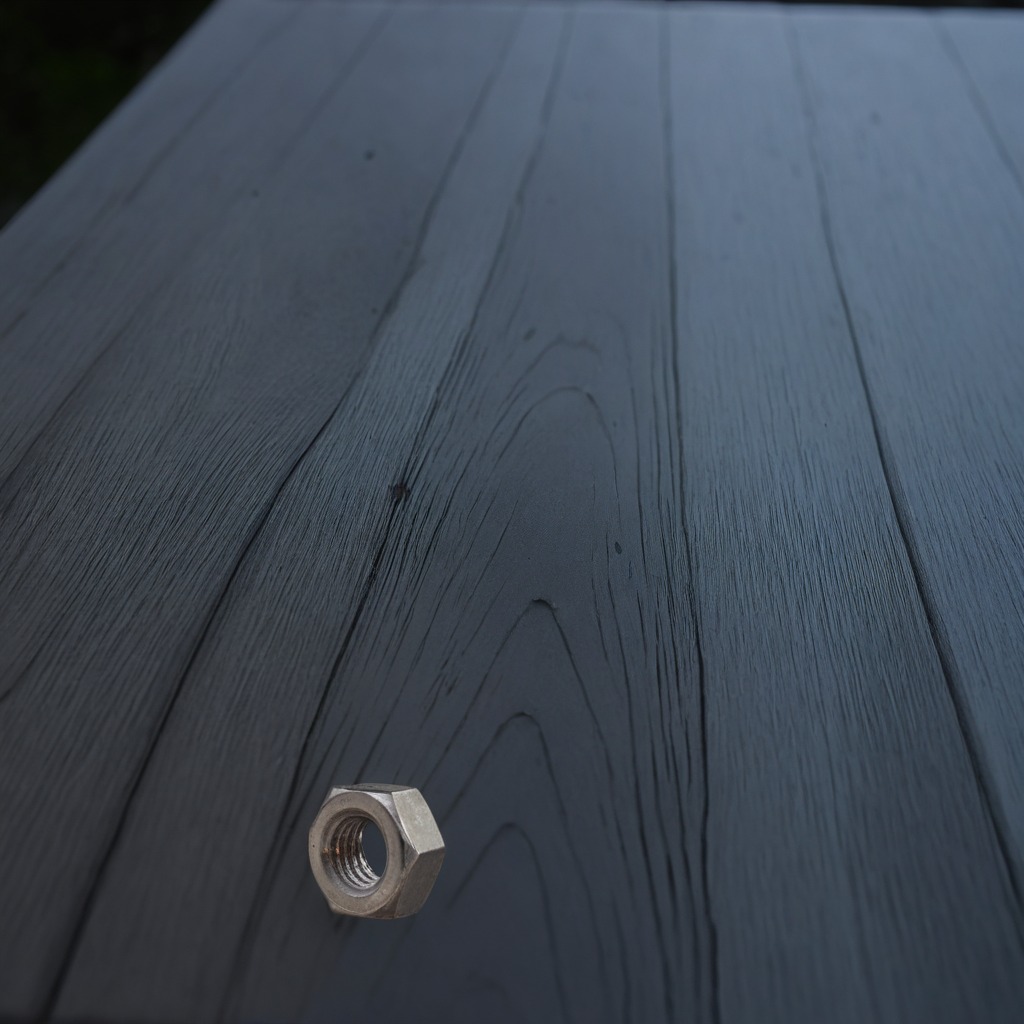
A metal nut is lying on a table with burn marks in a small garage at twilight.